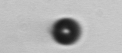
Label: bead